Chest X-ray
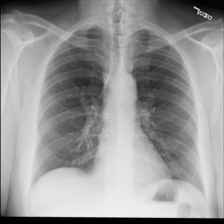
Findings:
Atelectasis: negative
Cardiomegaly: negative
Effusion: negative
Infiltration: positive
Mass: negative
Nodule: negative
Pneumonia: negative
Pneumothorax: negative
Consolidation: negative
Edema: negative
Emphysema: negative
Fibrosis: negative
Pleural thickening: negative
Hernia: negative